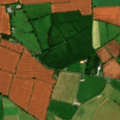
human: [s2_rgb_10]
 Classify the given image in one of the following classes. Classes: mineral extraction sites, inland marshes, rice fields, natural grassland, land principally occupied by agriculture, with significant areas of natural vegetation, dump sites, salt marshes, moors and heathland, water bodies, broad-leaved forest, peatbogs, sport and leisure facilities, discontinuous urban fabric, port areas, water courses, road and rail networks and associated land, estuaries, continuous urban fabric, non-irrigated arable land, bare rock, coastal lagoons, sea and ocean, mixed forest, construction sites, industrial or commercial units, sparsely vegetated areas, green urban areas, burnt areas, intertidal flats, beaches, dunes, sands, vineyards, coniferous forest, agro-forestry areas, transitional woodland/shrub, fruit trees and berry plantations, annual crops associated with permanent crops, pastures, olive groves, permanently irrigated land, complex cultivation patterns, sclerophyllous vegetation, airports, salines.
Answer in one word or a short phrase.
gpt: non-irrigated arable land, pastures, mixed forest